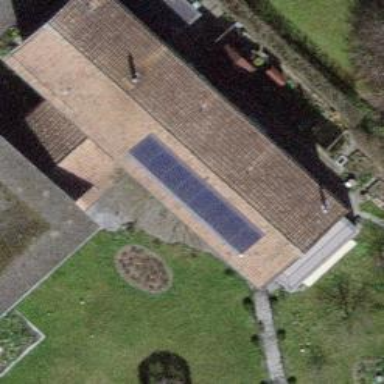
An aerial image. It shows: Solar power generator utilizing photovoltaic technology with solar photovoltaic panels.